Question: Unfortunately my front end skills are lacking as my role puts me more on the server side / db technologies as opposed to css / js. In any event, I am trying to implement this:
<URL>.
And more specifically I was able to find an asp.net example here:
<URL>
Basically allowing you to do mass image uploads.
I've set up the front end with the correct css and js files. I had to modify some of the js files to make use of 'on()' instead of 'live()' as <URL>. My form loads and looks like the following:

So far so good, however, as soon as I "Add file" or drag and drop a file chrome developer tools tells me the following:
'Uncaught TypeError: Cannot read property '_adjustMaxNumberOfFiles' of undefined'
It specifies the file as 'jquery.fileupload-ui.js' and more specifically points me to this:
'''
var that = $(this).data('fileupload');
that._adjustMaxNumberOfFiles(-data.files.length);
'''
I 'alert'ed 'that' and of course it seems to be undefined...But I don't know enough jquery to understand why it is undefined. My fileupload div markup was as follows:
'''
<div id="fileupload">
<form action="/Handler.ashx" method="POST" enctype="multipart/form-data">
<div class="fileupload-buttonbar">
<label class="fileinput-button">
<span>Add files...</span>
<input id="file" type="file" name="files[]" multiple>
</label>
<button type="submit" class="start">Start upload</button>
<button type="reset" class="cancel">Cancel upload</button>
<button type="button" class="delete">Delete files</button>
</div>
</form>
<div class="fileupload-content">
<table class="files"></table>
<div class="fileupload-progressbar"></div>
</div>
</div>
'''
So what could be causing this to be undefined? This is what '_adjustMaxNumberOfFiles' does
'''
_adjustMaxNumberOfFiles: function (operand) {
if (typeof this.options.maxNumberOfFiles === 'number') {
this.options.maxNumberOfFiles += operand;
if (this.options.maxNumberOfFiles < 1) {
this._disableFileInputButton();
} else {
this._enableFileInputButton();
}
}
},
'''
## Update
I've gotten it down to the point that the example link which I posted (2nd link above) the only difference is the version of jquery they are using, appears to be 1.8.2 and I am using 2.0.3. The difference and problem is this piece of code:
'var that = $(this).data('fileupload');'
In the example download this returns some strange object:
'a.(anonymous function).(anonymous function) {element: e.fn.e.init[1], options: Object, _sequence: Object, _total: 0, _loaded: 0...}'
In my version (using 2.0.3) I am getting undefined for this:
'var that = $(this).data('fileupload');'
Is there another way I can do this one line of code?
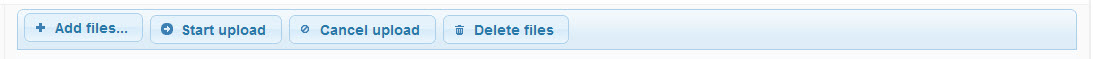
Answer: After much playing around in the console window I got it with this:
'var that = $("#fileupload").data('blueimpUI-fileupload');'
So for anyone that is using anything > jQuery 1.8 please change this line:
'var that = $(this).data('fileupload');'
to this:
'var that = $("#fileupload").data('blueimpUI-fileupload');'